Aerial crown-view tile of a tropical tree (Barro Colorado Island, Panama), acquired 20250818:
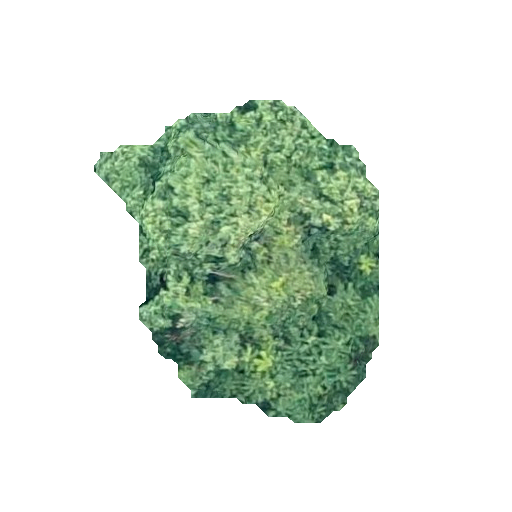
Species: Hieronyma alchorneoides
GBIF accepted scientific name: Hieronyma alchorneoides
Crown area: 93.111 m²